Question: How can I add these separators or blank spaces between the tableview cells?
Or you just use two different cells?

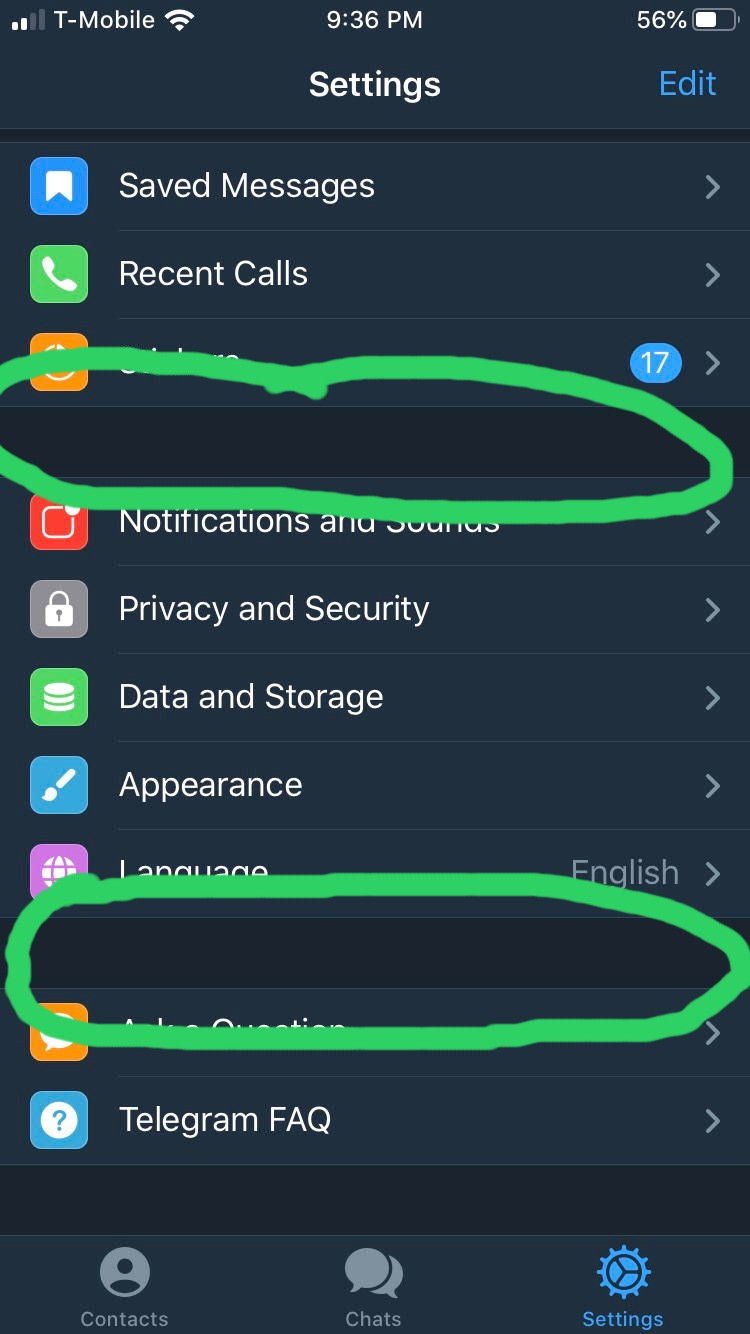
Answer: you can add section footer view
Code:
'''
func tableView(_ tableView: UITableView, viewForFooterInSection section: Int) -> UIView? {
let footerView = UIView(frame: CGRect(x: 0, y: 0, width: tableView.frame.size.width, height: 50))
return footerView
}
func tableView(_ tableView: UITableView, heightForFooterInSection section: Int) -> CGFloat {
return 50
}
'''